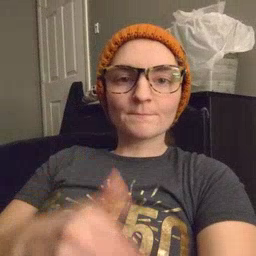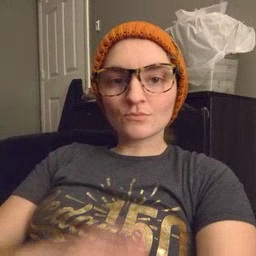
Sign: room